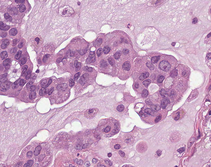
Tumor epithelial tissue: yes
Tumor-associated stroma tissue: yes
Normal tissue: no